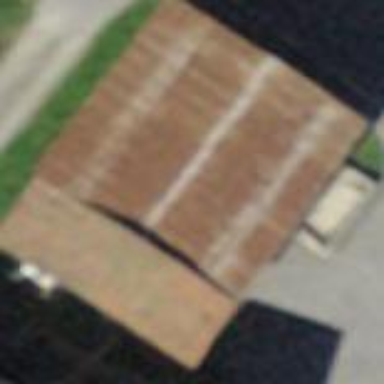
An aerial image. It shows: Shed building.